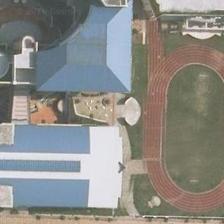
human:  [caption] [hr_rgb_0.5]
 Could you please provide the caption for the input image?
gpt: several large buildings are near to a playground .

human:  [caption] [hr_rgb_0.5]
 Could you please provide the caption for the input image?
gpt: a playground is next to several buildings .

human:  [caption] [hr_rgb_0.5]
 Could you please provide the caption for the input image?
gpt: a playground is semisurrounded by several large buildings .

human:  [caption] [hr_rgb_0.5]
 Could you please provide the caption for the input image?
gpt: the playground is surrounded by a standard runway, and it is also close to several blue buildings .

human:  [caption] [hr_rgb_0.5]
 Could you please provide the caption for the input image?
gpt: a playground is semisurrounded by several large buildings .